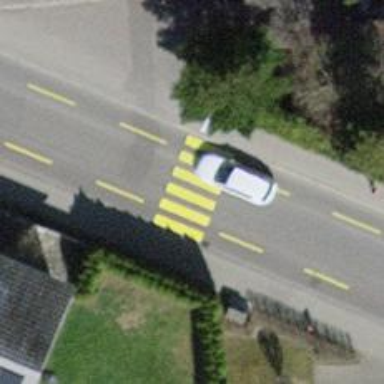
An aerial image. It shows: Uncontrolled crossing on the road.